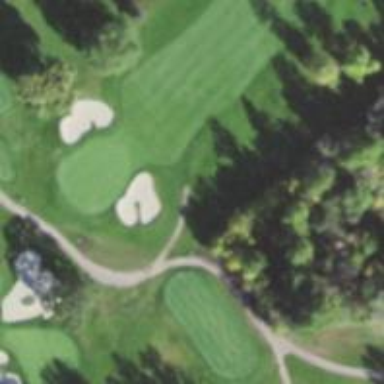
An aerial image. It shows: Service road used as golf cart path.